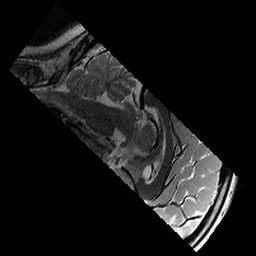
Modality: T2w
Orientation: sagittal
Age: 9
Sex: female
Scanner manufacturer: siemens
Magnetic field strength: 3 T
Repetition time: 9.23 s
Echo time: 0.067 s